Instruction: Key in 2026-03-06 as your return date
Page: home
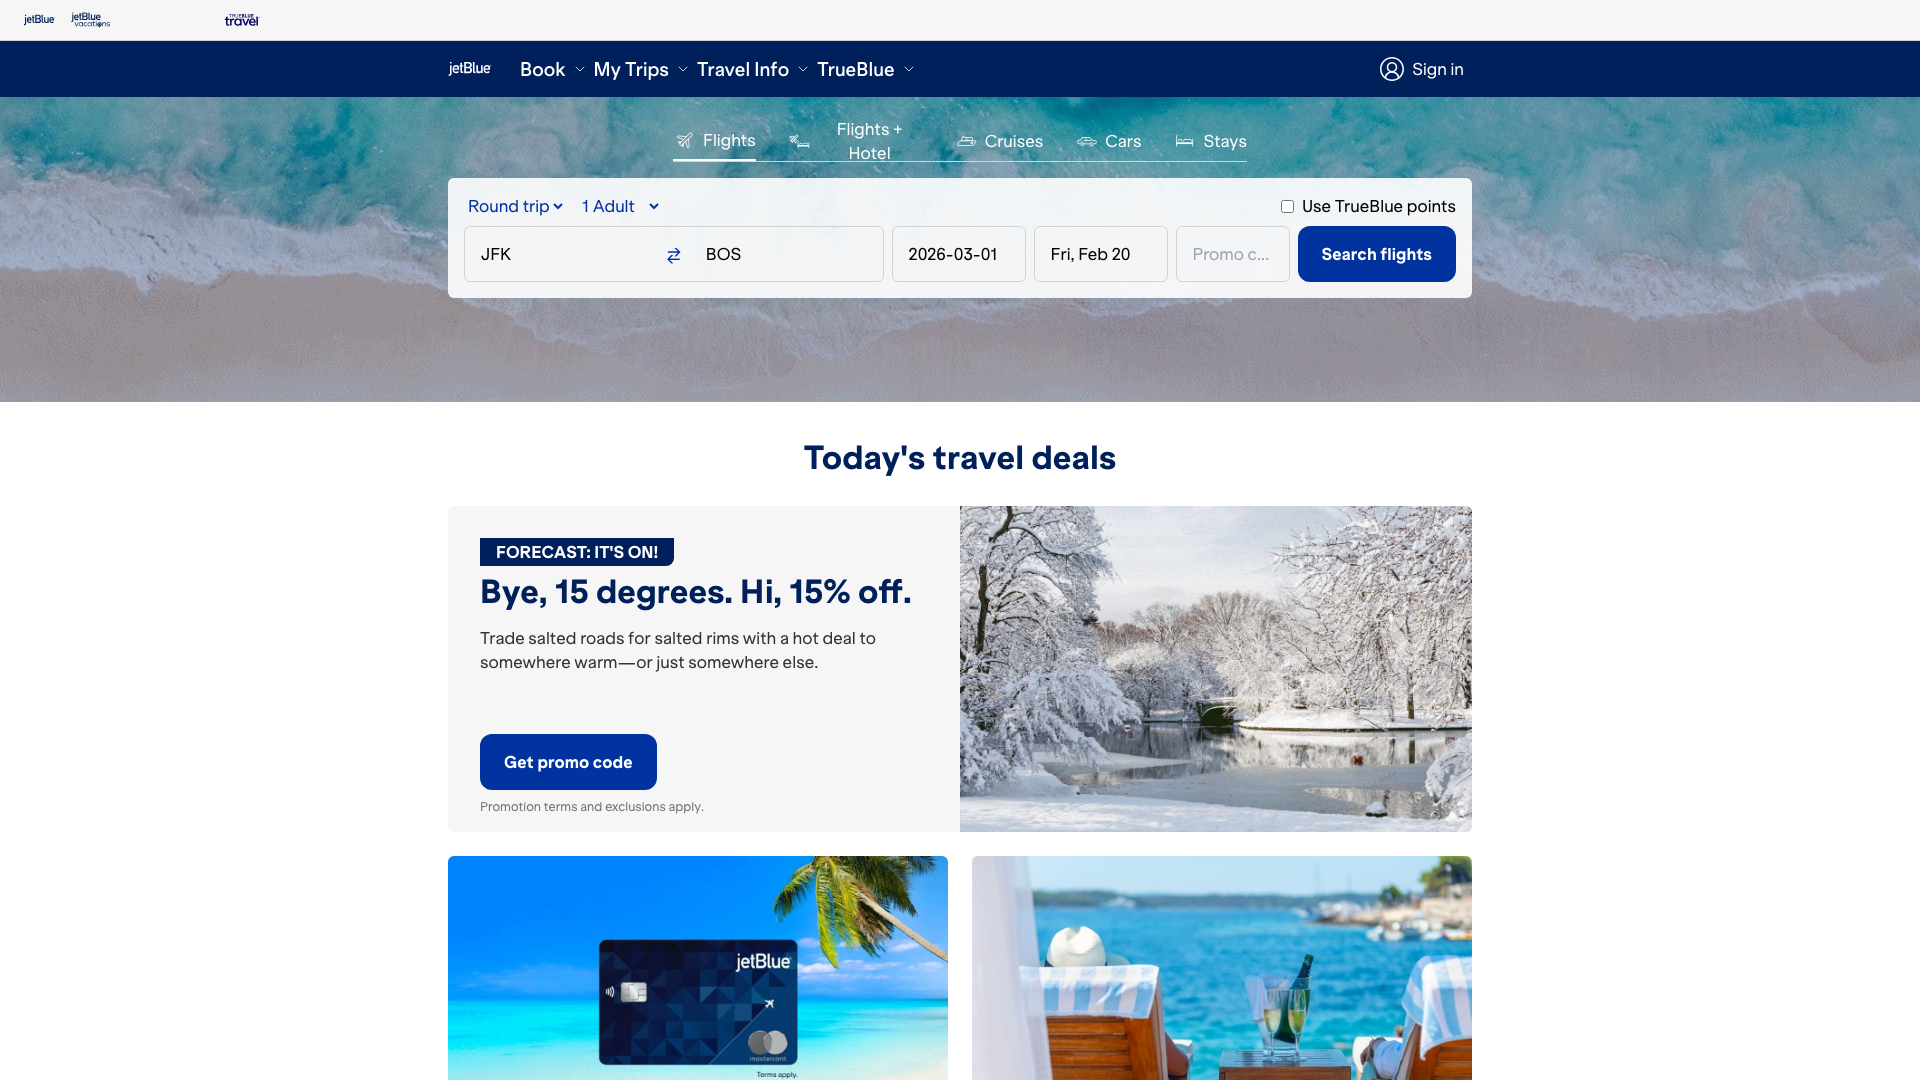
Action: type